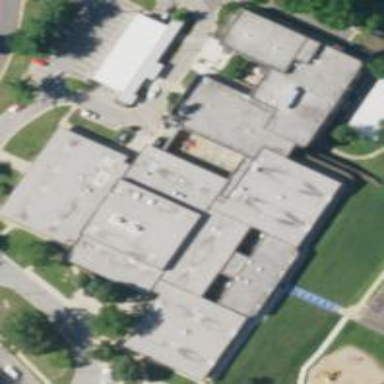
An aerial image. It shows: School building.